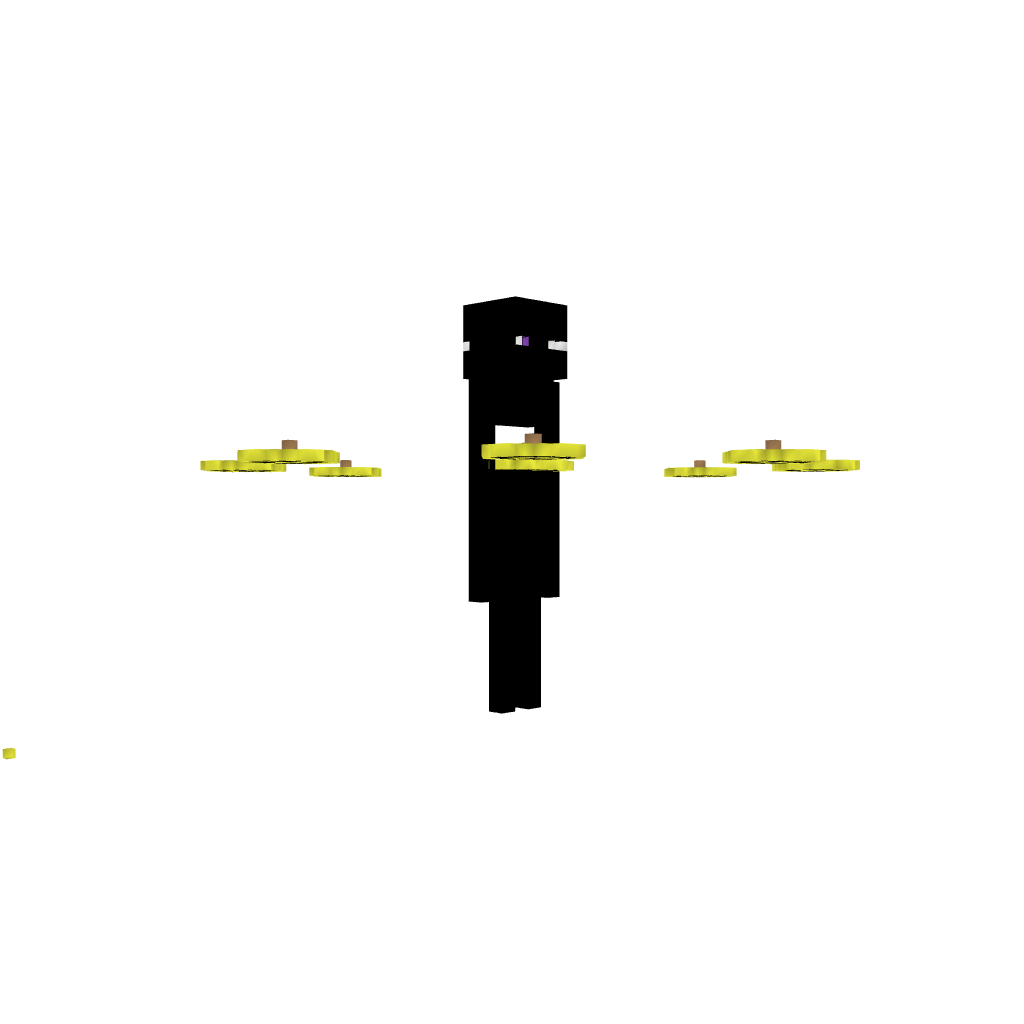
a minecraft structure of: OPenderman SkyWars scematic bad low quality